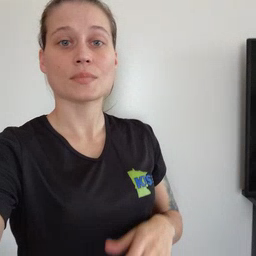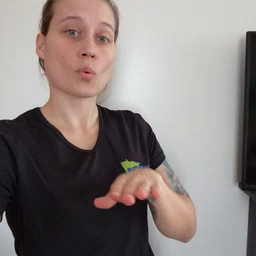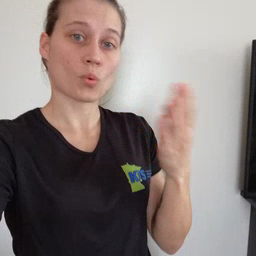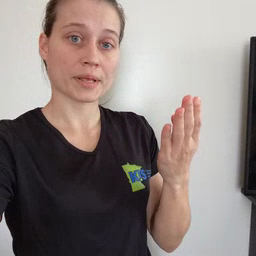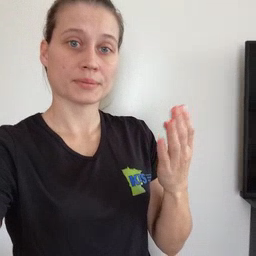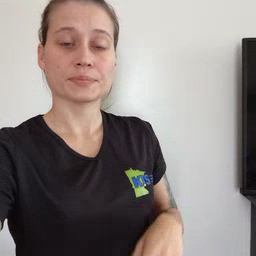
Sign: open